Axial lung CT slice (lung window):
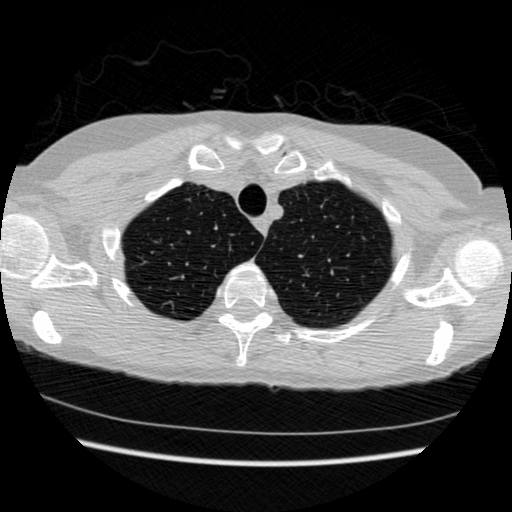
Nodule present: no